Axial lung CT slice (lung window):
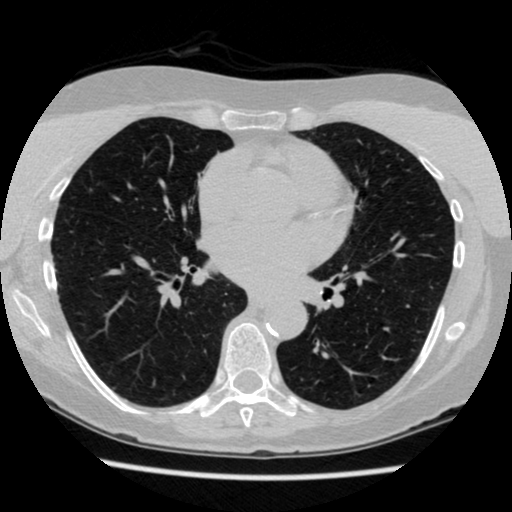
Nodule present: no